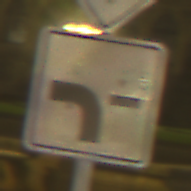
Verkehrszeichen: VerlaufVorfahrtsstrasse6
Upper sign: Vorfahrtsstrasse
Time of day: Night
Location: Outdoor (Urban)
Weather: Overcast
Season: NotSpecified
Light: Artificial